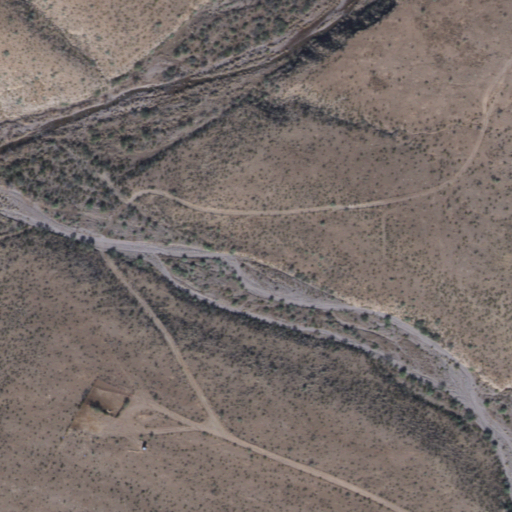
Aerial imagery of valley in Arizona named Lopas Canyon containing only shrub